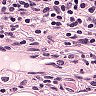
Metastatic tissue present: yes